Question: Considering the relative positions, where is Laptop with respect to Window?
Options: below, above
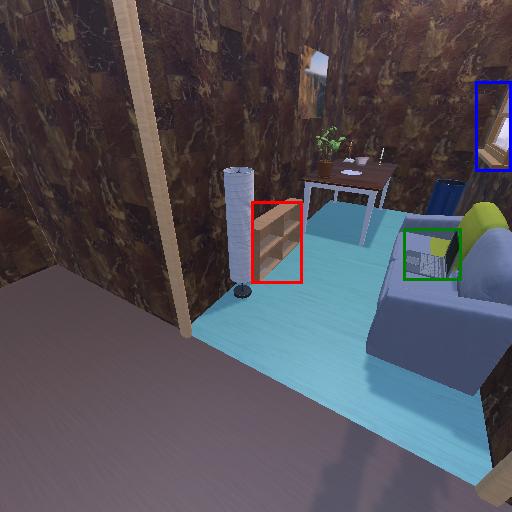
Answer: below